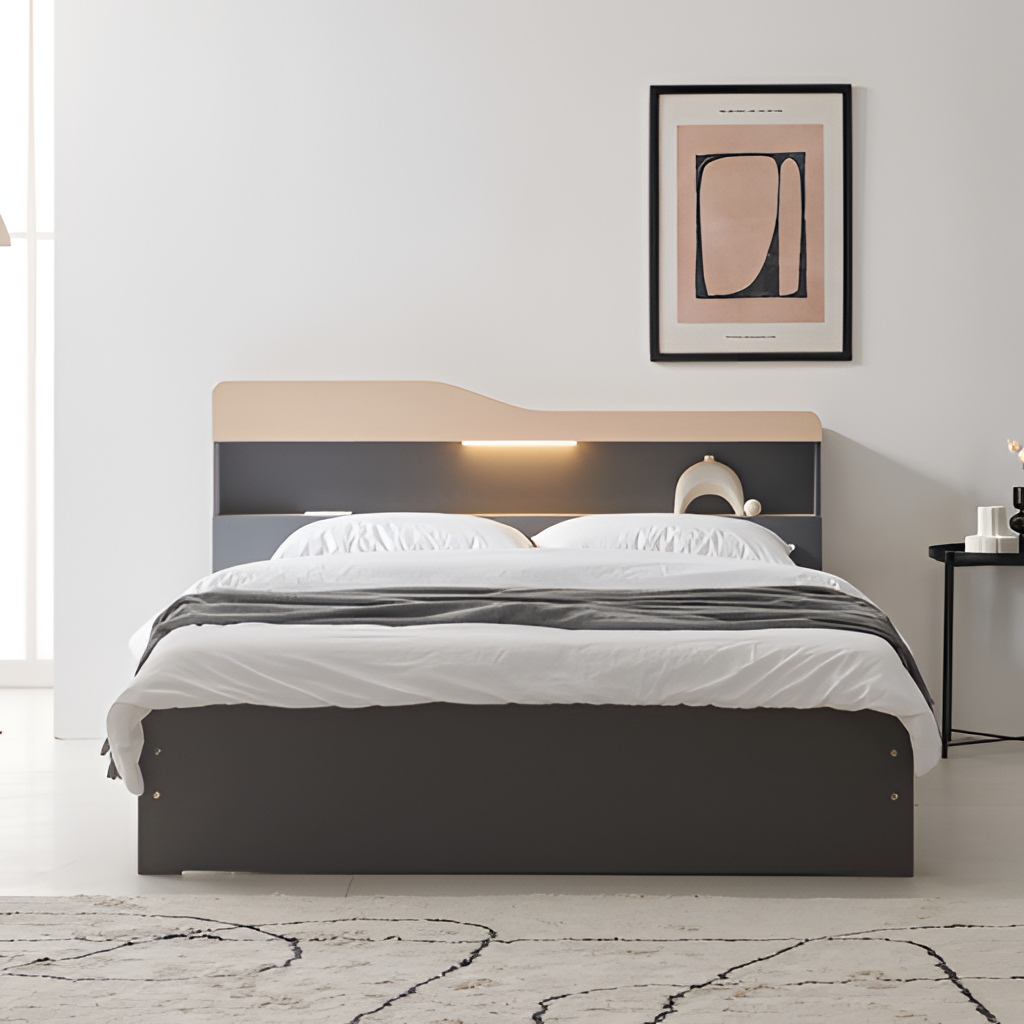
gray wood illuminated headboard bed, bedroom, paint wallpaper, with solid pattern, modern, tile flooring, with large square pattern